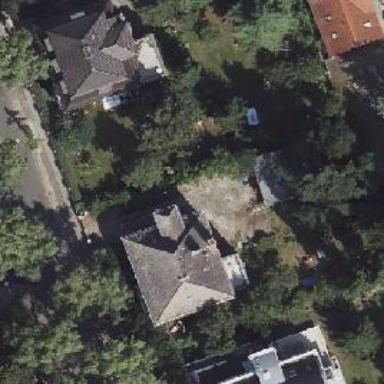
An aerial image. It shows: Hipped roof house.